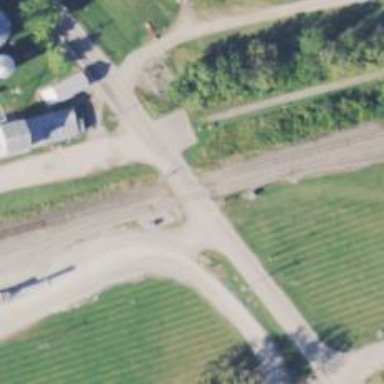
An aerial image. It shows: Railway siding for service.